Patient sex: M
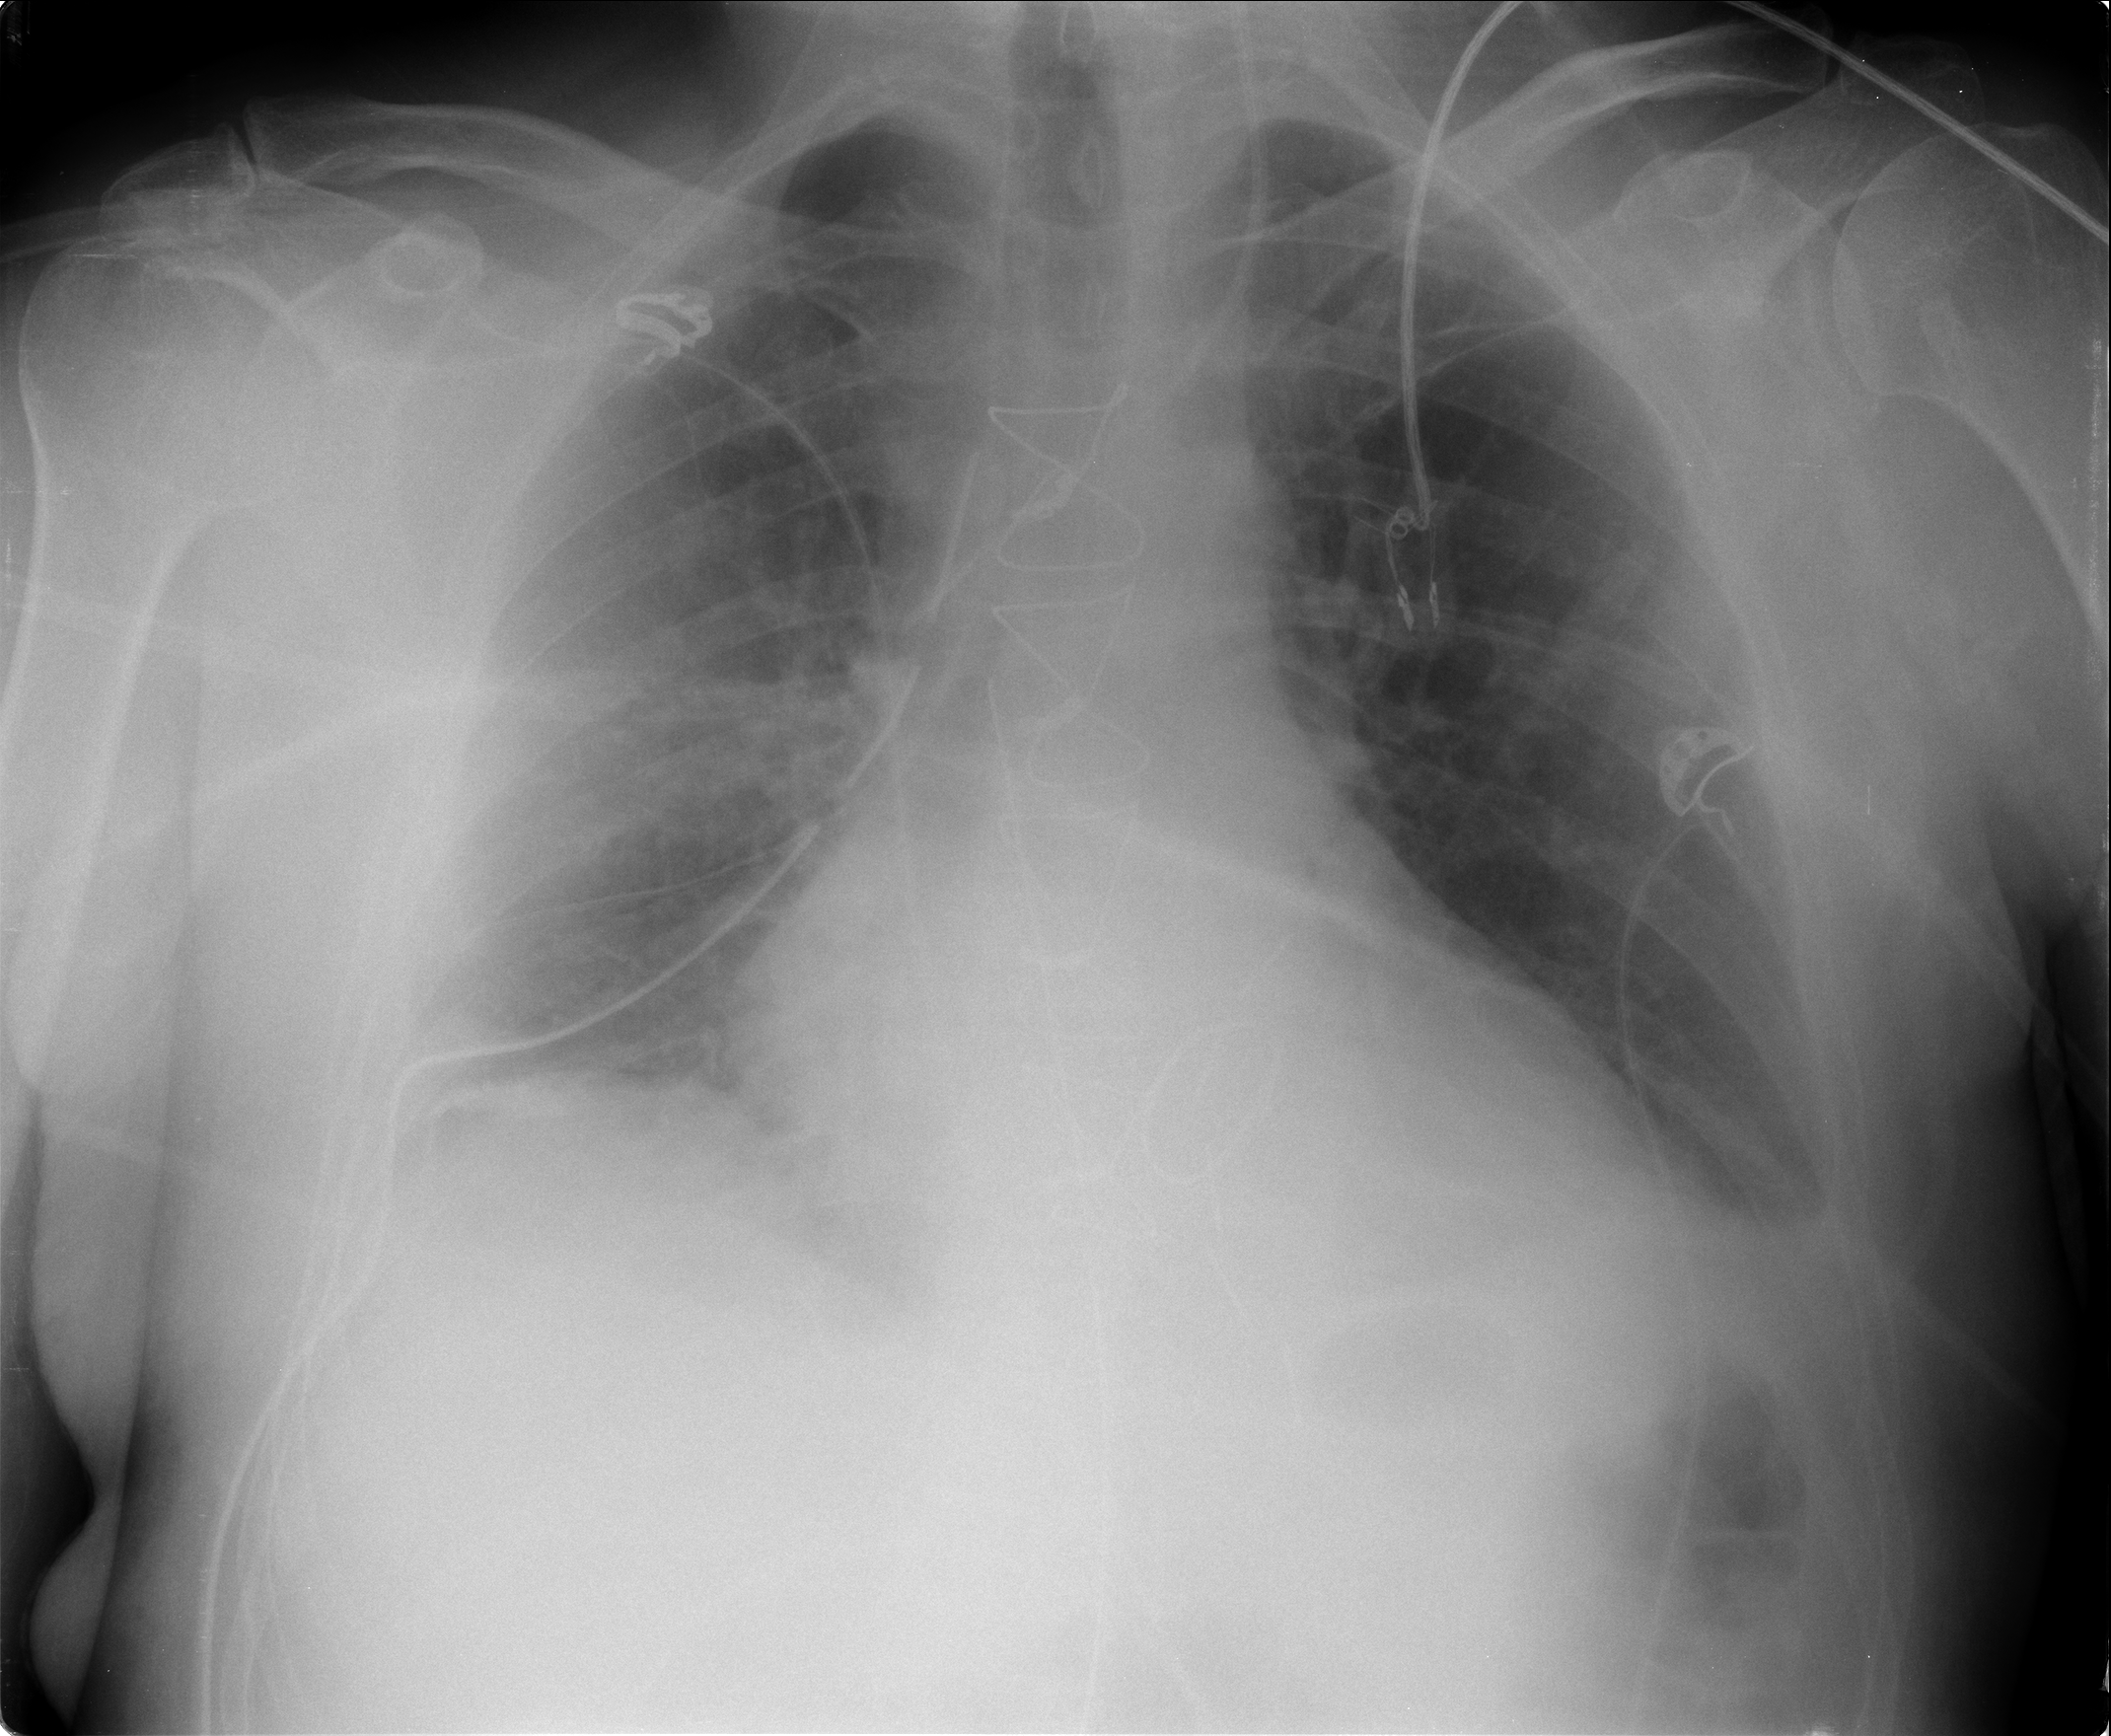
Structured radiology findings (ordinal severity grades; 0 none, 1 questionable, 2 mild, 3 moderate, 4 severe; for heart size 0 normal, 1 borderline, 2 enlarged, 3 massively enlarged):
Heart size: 2
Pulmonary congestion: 0
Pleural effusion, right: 0
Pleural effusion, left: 1
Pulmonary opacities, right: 0
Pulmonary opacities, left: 0
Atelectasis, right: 2
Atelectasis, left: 0